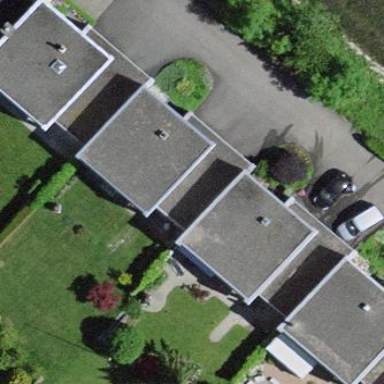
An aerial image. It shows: Terrace building.